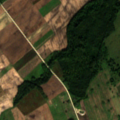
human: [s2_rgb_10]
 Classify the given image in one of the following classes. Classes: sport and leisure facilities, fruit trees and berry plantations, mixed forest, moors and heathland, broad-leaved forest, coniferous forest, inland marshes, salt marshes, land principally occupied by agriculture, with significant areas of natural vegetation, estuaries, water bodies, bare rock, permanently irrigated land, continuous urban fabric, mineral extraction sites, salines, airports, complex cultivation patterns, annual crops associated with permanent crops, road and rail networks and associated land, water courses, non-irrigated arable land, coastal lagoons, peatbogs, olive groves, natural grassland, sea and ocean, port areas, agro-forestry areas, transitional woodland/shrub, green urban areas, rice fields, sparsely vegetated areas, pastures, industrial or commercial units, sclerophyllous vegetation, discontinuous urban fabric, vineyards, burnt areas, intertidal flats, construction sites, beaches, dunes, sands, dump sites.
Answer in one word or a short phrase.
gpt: discontinuous urban fabric, non-irrigated arable land, complex cultivation patterns, land principally occupied by agriculture, with significant areas of natural vegetation, broad-leaved forest